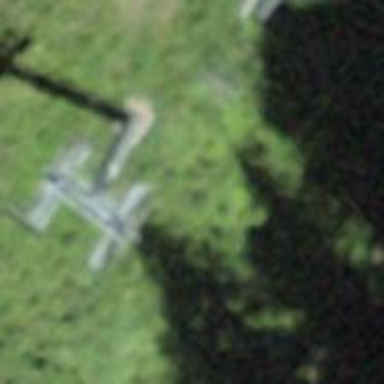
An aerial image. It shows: Pylon used for aerialway.